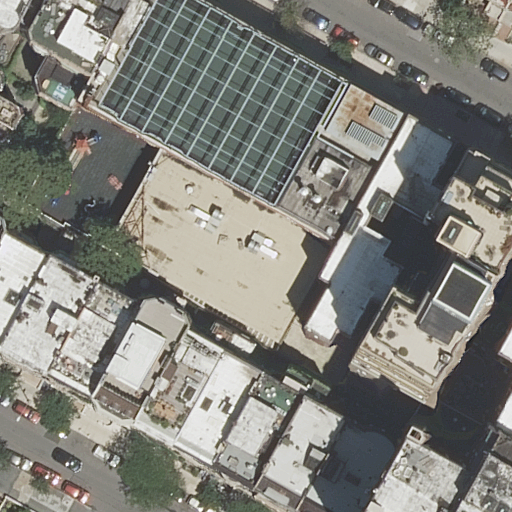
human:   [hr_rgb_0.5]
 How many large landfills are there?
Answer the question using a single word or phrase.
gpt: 0

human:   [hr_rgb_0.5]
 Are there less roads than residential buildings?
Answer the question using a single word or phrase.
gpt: yes

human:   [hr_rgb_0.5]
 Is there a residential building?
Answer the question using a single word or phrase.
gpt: yes

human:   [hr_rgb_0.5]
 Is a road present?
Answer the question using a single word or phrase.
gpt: yes

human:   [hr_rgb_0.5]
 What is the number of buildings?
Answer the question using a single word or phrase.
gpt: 20

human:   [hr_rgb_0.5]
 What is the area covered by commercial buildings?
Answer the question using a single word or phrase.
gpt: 0m2

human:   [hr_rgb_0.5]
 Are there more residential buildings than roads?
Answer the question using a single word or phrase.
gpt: yes

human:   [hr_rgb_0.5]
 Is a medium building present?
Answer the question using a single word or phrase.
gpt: yes

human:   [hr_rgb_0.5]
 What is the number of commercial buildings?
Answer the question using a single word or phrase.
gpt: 0

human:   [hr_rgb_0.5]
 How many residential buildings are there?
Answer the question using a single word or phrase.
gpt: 20

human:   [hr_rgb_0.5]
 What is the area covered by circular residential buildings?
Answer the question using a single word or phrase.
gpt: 0m2

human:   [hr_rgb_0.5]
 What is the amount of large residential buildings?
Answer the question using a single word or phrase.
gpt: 2

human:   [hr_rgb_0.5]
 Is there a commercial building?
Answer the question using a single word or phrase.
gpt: no

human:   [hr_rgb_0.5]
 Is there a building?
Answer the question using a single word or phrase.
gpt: yes

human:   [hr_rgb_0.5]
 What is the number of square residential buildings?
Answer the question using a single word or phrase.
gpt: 0

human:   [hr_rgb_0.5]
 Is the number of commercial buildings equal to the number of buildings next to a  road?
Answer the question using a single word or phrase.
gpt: no

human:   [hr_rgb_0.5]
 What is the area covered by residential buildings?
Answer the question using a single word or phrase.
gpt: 6418m2

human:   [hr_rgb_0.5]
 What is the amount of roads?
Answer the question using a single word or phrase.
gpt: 2

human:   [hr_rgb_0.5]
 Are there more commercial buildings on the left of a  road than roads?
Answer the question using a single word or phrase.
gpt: no

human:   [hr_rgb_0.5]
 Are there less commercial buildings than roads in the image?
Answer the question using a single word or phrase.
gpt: yes

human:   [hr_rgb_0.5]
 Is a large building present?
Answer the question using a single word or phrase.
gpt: yes

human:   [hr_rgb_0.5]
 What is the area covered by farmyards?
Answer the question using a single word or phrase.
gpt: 0m2

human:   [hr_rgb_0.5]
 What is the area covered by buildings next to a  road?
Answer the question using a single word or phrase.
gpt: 6418m2

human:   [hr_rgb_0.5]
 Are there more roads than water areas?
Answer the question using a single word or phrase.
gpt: yes

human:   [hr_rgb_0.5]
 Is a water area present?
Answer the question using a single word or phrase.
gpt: no

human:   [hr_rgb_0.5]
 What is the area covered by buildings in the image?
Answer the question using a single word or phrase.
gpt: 6418m2

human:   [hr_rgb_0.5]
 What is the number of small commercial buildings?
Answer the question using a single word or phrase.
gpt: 0

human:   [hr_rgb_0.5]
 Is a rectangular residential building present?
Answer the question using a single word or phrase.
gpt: yes

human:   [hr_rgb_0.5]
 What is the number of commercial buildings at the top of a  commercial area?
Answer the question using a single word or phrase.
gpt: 0

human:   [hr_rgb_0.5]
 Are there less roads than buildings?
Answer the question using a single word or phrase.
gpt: yes

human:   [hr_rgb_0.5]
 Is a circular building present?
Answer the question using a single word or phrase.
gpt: no

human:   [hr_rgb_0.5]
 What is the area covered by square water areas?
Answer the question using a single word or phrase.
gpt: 0m2

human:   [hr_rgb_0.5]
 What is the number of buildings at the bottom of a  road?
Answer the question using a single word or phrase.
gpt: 14

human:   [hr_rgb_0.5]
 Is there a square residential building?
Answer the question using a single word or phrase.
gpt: no

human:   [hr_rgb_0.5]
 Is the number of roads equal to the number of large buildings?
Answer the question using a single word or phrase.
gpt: yes

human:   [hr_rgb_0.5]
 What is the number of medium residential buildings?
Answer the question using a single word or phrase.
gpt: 12

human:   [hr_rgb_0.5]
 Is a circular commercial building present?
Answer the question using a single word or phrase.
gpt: no

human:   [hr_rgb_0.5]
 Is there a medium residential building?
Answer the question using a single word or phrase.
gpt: yes

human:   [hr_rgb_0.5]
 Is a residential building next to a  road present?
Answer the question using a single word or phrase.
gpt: yes

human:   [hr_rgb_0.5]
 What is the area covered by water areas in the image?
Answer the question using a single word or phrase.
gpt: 0m2

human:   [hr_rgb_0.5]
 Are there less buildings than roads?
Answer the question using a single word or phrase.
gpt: no

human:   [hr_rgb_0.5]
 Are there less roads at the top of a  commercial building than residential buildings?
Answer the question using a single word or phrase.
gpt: yes

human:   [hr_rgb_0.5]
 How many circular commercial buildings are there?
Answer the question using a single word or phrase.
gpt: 0

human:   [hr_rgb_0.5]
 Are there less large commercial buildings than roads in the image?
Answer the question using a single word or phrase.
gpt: yes

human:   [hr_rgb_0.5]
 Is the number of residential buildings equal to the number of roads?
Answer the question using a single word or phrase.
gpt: no

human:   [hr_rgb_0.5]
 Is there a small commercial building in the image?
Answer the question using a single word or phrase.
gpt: no

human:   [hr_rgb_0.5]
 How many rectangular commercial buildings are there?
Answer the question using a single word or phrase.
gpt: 0

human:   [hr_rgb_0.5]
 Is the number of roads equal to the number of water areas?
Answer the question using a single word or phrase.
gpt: no

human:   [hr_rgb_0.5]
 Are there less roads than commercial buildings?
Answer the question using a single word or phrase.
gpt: no

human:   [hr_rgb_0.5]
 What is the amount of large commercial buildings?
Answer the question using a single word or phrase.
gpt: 0

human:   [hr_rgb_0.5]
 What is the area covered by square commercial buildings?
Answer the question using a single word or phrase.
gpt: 0m2

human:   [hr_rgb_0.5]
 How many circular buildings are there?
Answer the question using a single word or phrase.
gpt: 0

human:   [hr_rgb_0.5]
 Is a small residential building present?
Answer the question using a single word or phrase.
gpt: yes

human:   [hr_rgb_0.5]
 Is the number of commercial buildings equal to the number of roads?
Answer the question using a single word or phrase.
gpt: no

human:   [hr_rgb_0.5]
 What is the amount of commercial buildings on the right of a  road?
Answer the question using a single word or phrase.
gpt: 0

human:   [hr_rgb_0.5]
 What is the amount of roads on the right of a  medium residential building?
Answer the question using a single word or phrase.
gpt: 2

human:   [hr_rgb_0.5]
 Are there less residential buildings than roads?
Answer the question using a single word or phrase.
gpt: no

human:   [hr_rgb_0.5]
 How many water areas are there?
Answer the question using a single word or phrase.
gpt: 0

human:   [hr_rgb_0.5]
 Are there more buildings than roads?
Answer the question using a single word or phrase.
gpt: yes

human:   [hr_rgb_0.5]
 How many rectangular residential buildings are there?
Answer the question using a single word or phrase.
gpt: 15

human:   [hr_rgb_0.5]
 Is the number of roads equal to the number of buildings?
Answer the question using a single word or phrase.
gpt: no

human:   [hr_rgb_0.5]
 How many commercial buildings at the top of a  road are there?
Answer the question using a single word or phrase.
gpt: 0

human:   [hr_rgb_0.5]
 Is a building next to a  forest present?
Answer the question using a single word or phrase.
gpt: no

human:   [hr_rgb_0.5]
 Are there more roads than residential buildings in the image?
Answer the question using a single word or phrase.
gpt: no